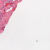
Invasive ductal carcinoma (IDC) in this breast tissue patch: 0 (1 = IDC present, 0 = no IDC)